Question: In my Wordpress theme I had a hover effect on my top menu but then it suddenly stopped working and I don't know why, so I tried to inspect element to see what was going on and also tried to add a css class like this to try to get the over effect back:
'''
#navigation li a:hover{color:#b0d719 !important;}
'''
But it's not working, then I realized something in html... those cufon and canvas thing which I don't know what it is and also don't know how to overwrite them to accomplish this to get the hover effect back again on the navigation bar.
Here's my <URL> and here's a image preview where this is happening as well

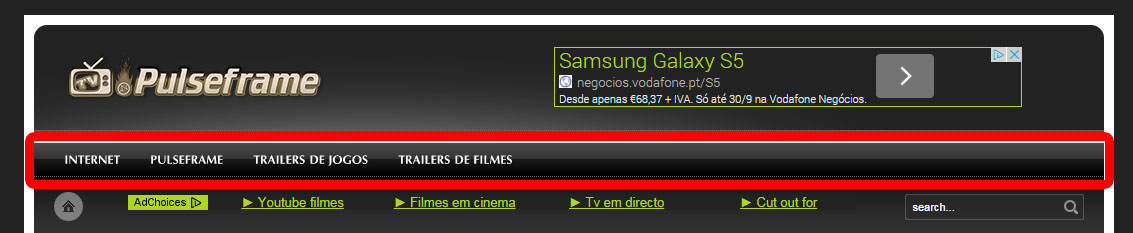
Answer: Well after a few tests removing shorts of codes and stuff I just figured it out. I had this code above of all of those JS scripts and CSS as well in header
'''
<script src="//code.jquery.com/jquery-1.10.2.js"></script>
<script type="text/javascript">
// document ready equivalent
$(function(){
// hide
$( "#share-stuff" ).hide();
$( "#clickme" ).click(function() {
$( "#share-stuff" ).slideToggle( "slow", function() {
// Animation complete.
});
});
});
</script>
'''
Then I removed it and the hover effect worked well, so I moved this to below of all of the Js and CSS placed in the header and it is working now, but still don't know why is this, neither what's the reason of doing that, still I would like to know